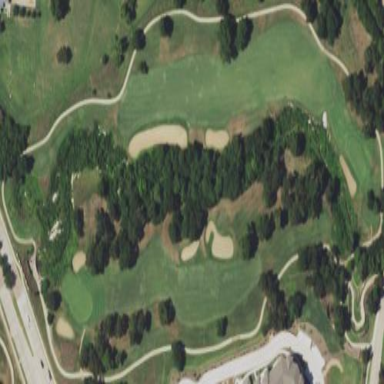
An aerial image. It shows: Designated golf cartpath for service vehicles.